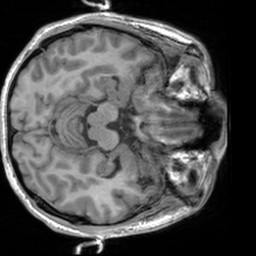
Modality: T1w
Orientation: axial
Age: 22
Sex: male
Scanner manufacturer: siemens
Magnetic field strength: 3 T
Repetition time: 1.9 s
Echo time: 0.00226 s